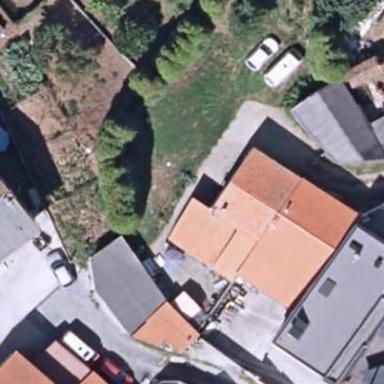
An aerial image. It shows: Simple and straightforward house.